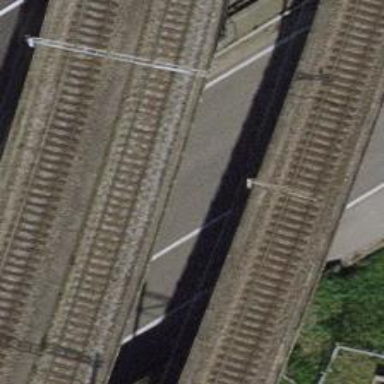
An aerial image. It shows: Railway bridge with electrified contact lines leading to service yard.